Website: home-depot
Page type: address-validator
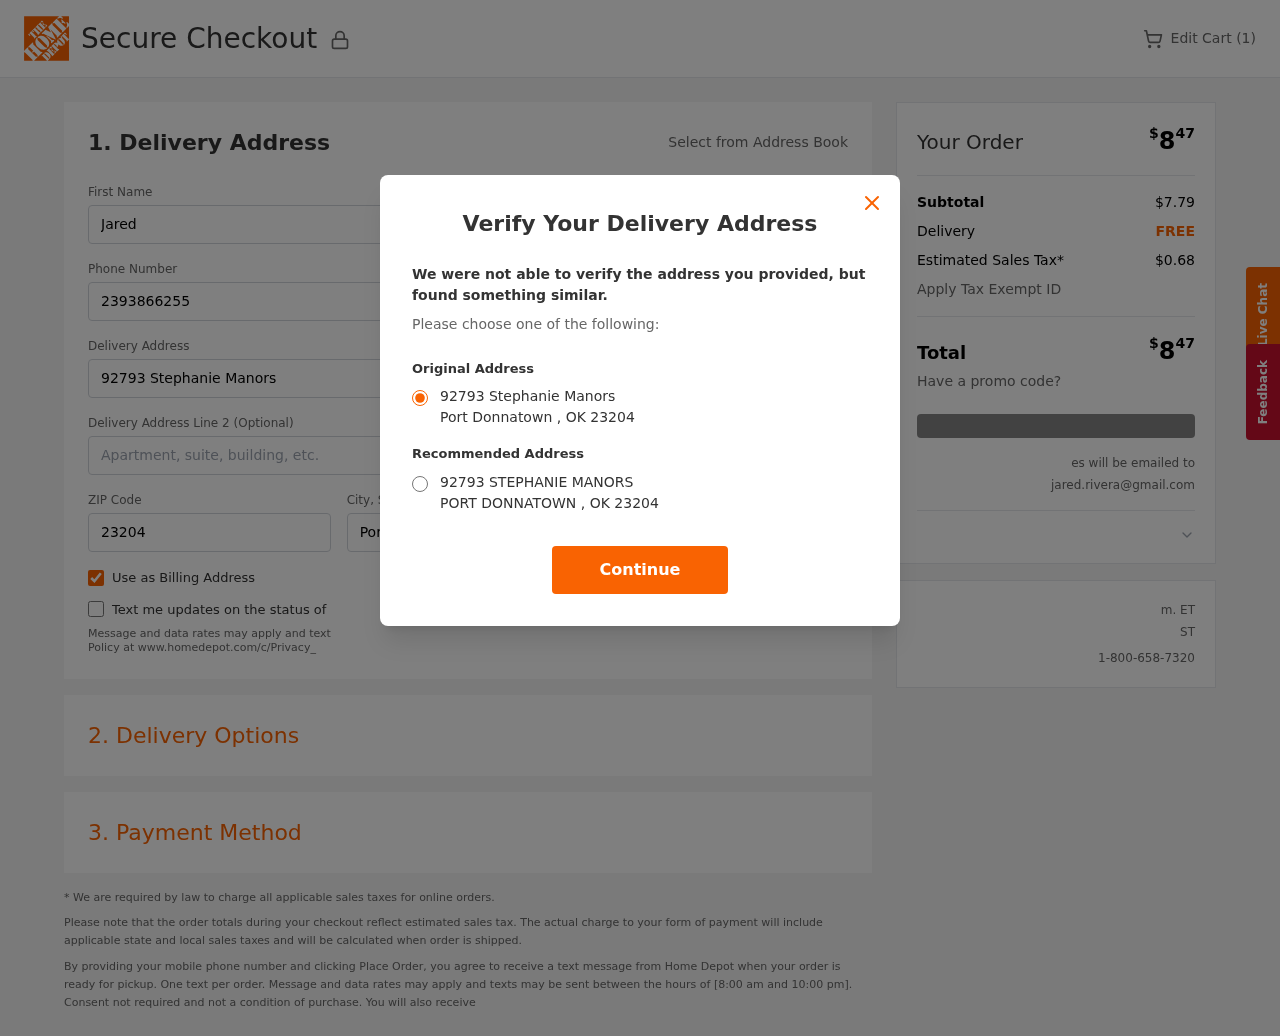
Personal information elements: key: PII_CITY
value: Port Donnatown
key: PII_EMAIL
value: jared.rivera@gmail.com
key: PII_POSTCODE
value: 23204
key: PII_STATE_ABBR
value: OK
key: PII_STREET
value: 92793 Stephanie Manors
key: PII_FIRSTNAME
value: Jared
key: PII_LASTNAME
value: Rivera
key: PII_PHONE
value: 2393866255
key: PII_CITY_STATE
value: Port Donnatown, OK
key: PII_STREET_ALT
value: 92793 STEPHANIE MANORS
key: PII_CITY_ALT
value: PORT DONNATOWN
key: PII_POSTCODE_FULL
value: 23204
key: PII_POSTCODE_NUMERIC
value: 23204
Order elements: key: ORDER_NUM_ITEMS
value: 1
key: ORDER_TOTAL
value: $847
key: ORDER_SUBTOTAL
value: $7.79
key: ORDER_SHIPPING_COST
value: FREE
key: ORDER_TAX
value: $0.68